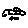
Label: car